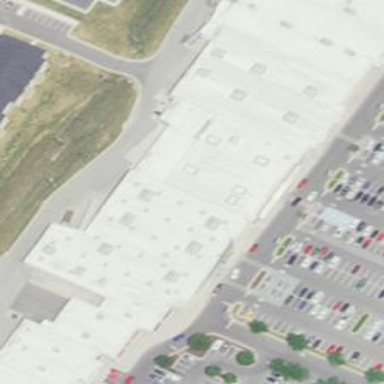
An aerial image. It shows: Retail building.